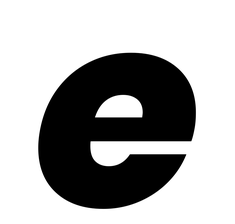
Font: Poppins-ExtraBoldItalic